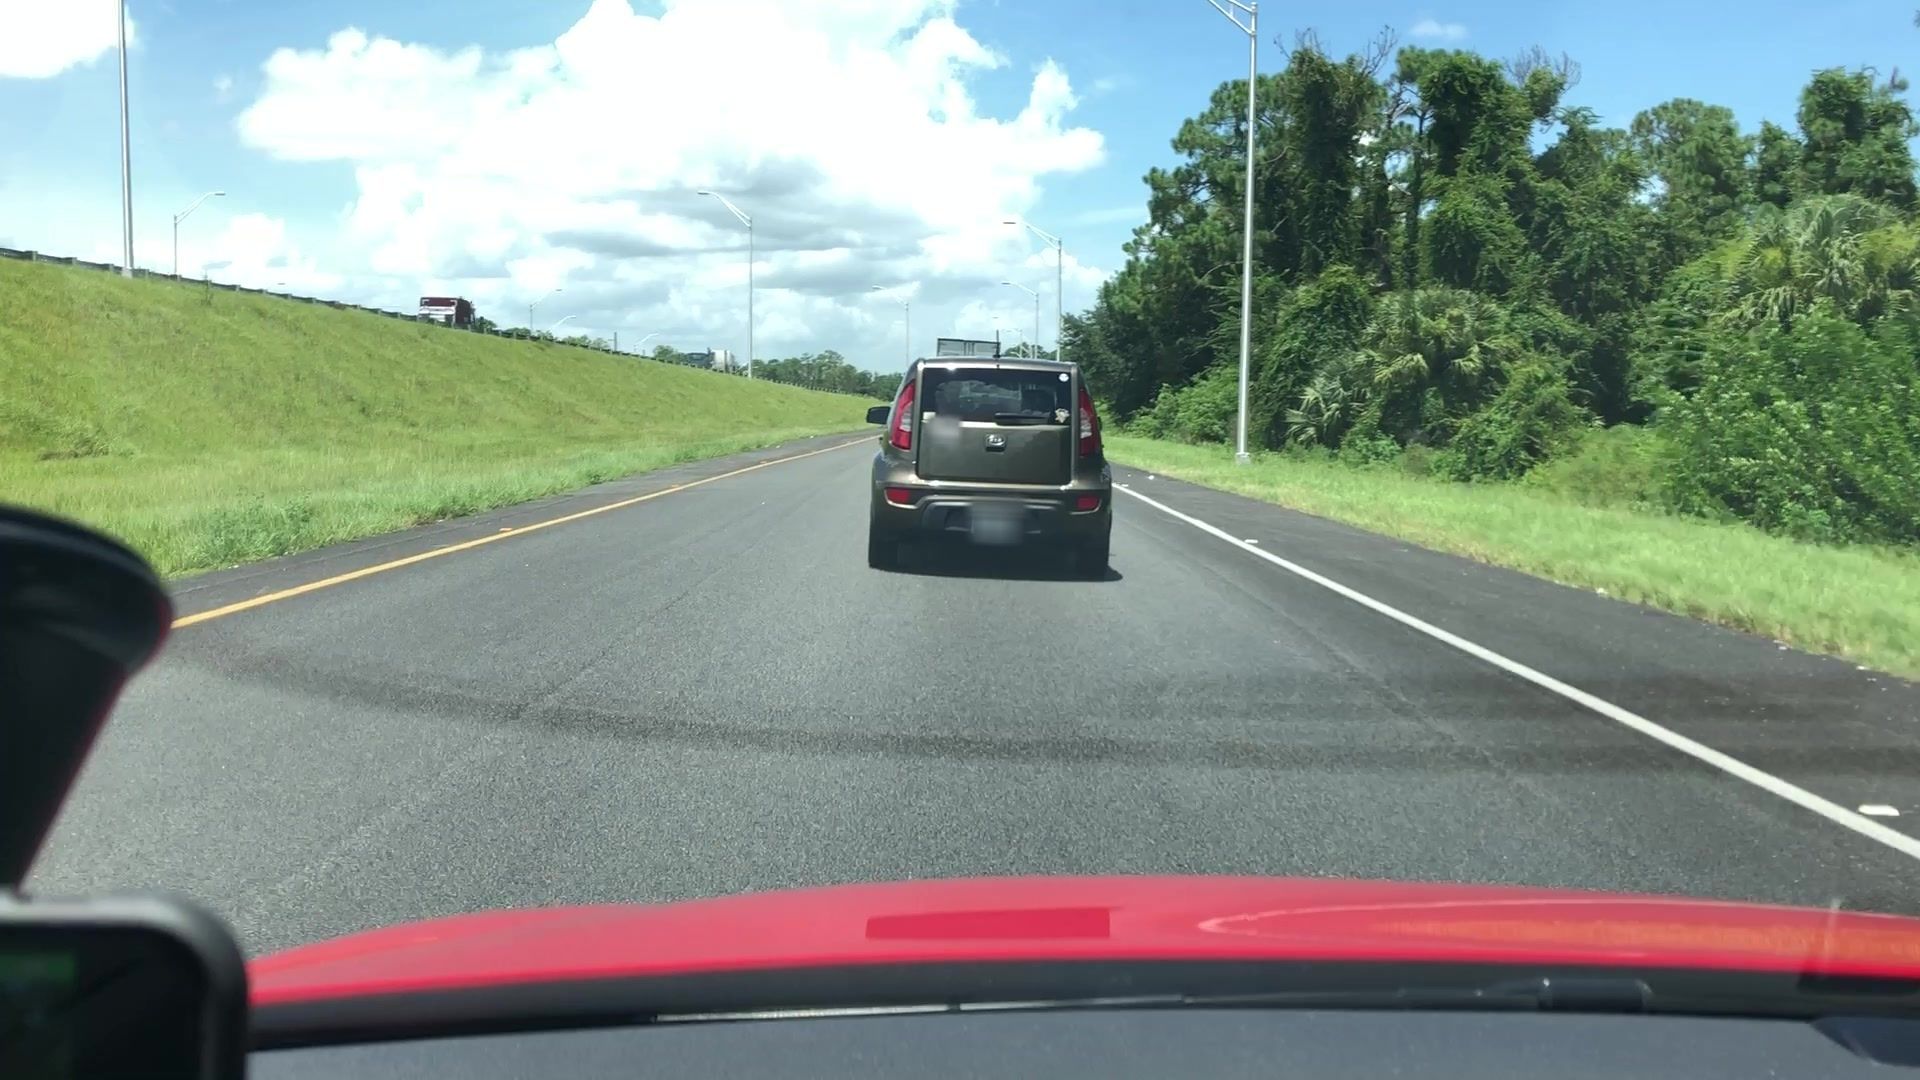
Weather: clear
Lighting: day
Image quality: slightly poor
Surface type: driving surface
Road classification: motorway_link
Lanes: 2, 1
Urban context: low density rural
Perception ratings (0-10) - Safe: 3.51, Lively: 4.49, Beautiful: 3.79, Boring: 3.79, Depressing: 8.17, Wealthy: 5.21